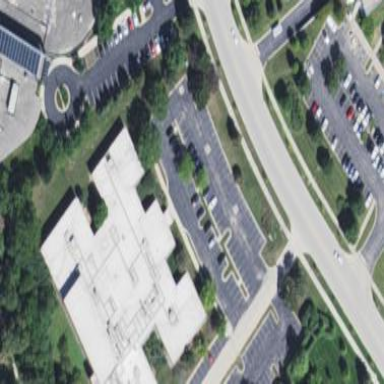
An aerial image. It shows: Building.